Field crop: maize
Growth stage: 2
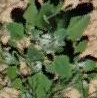
Species: chenopodium